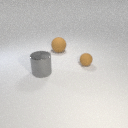
small brown rubber sphere to the right of large gray metal cylinder